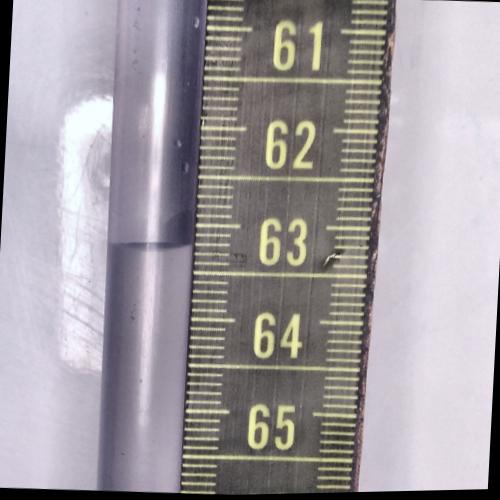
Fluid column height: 63.2 cm